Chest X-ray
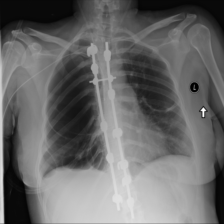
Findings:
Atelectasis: negative
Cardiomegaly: negative
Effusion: negative
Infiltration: negative
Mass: negative
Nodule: negative
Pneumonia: negative
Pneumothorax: positive
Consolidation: negative
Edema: negative
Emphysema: negative
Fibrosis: positive
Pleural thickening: negative
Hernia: negative